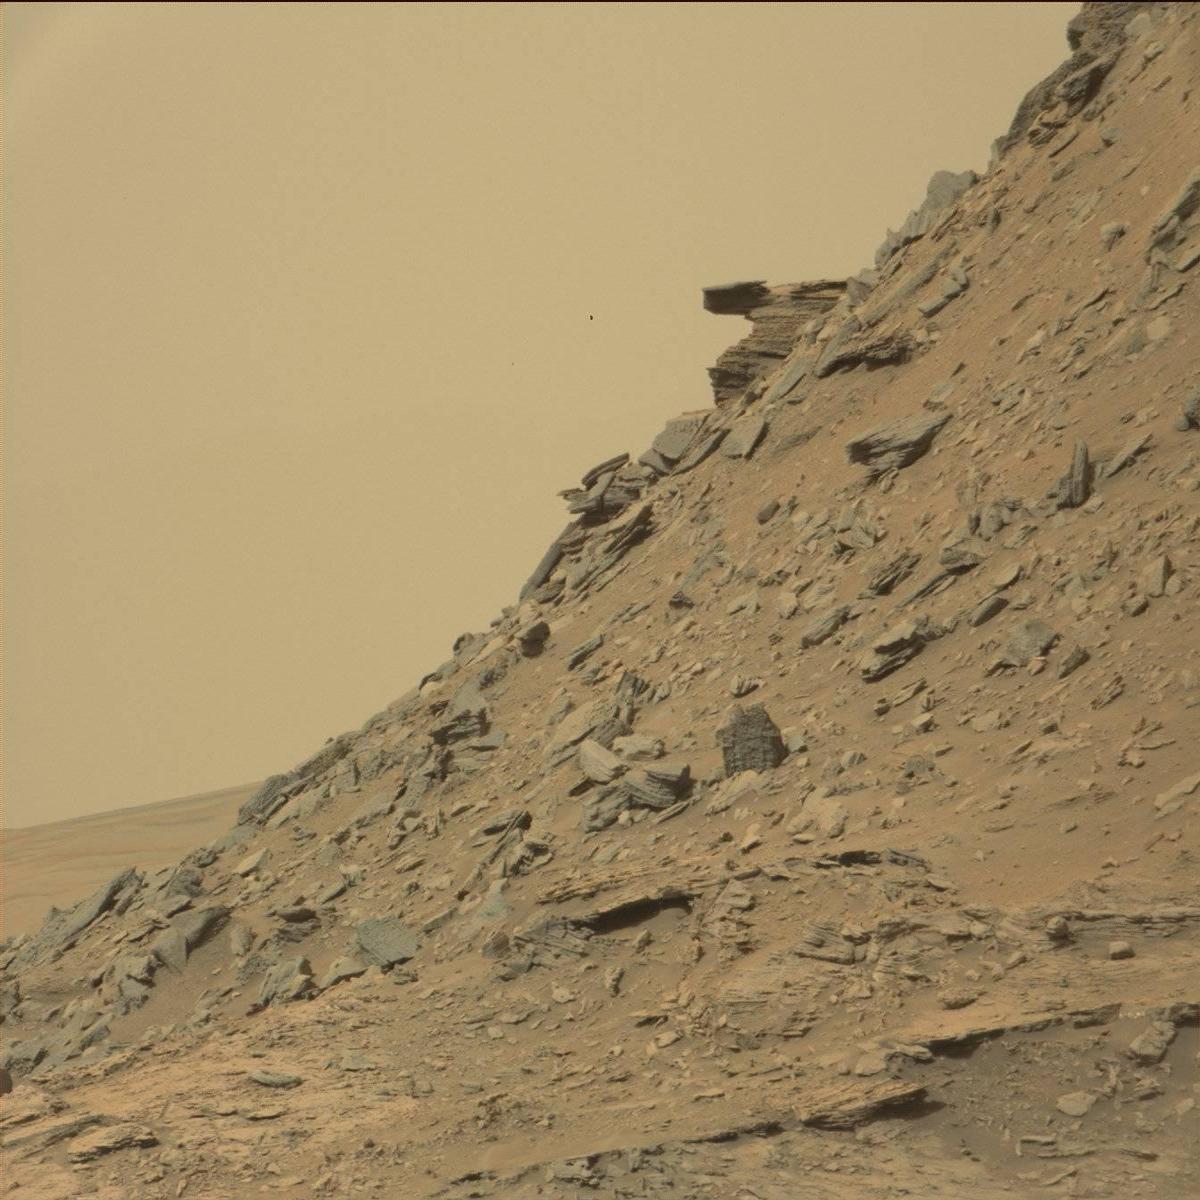
Terrain classes present: Bedrock, Ridge, Rock, Sand / Soil, Sky